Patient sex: M
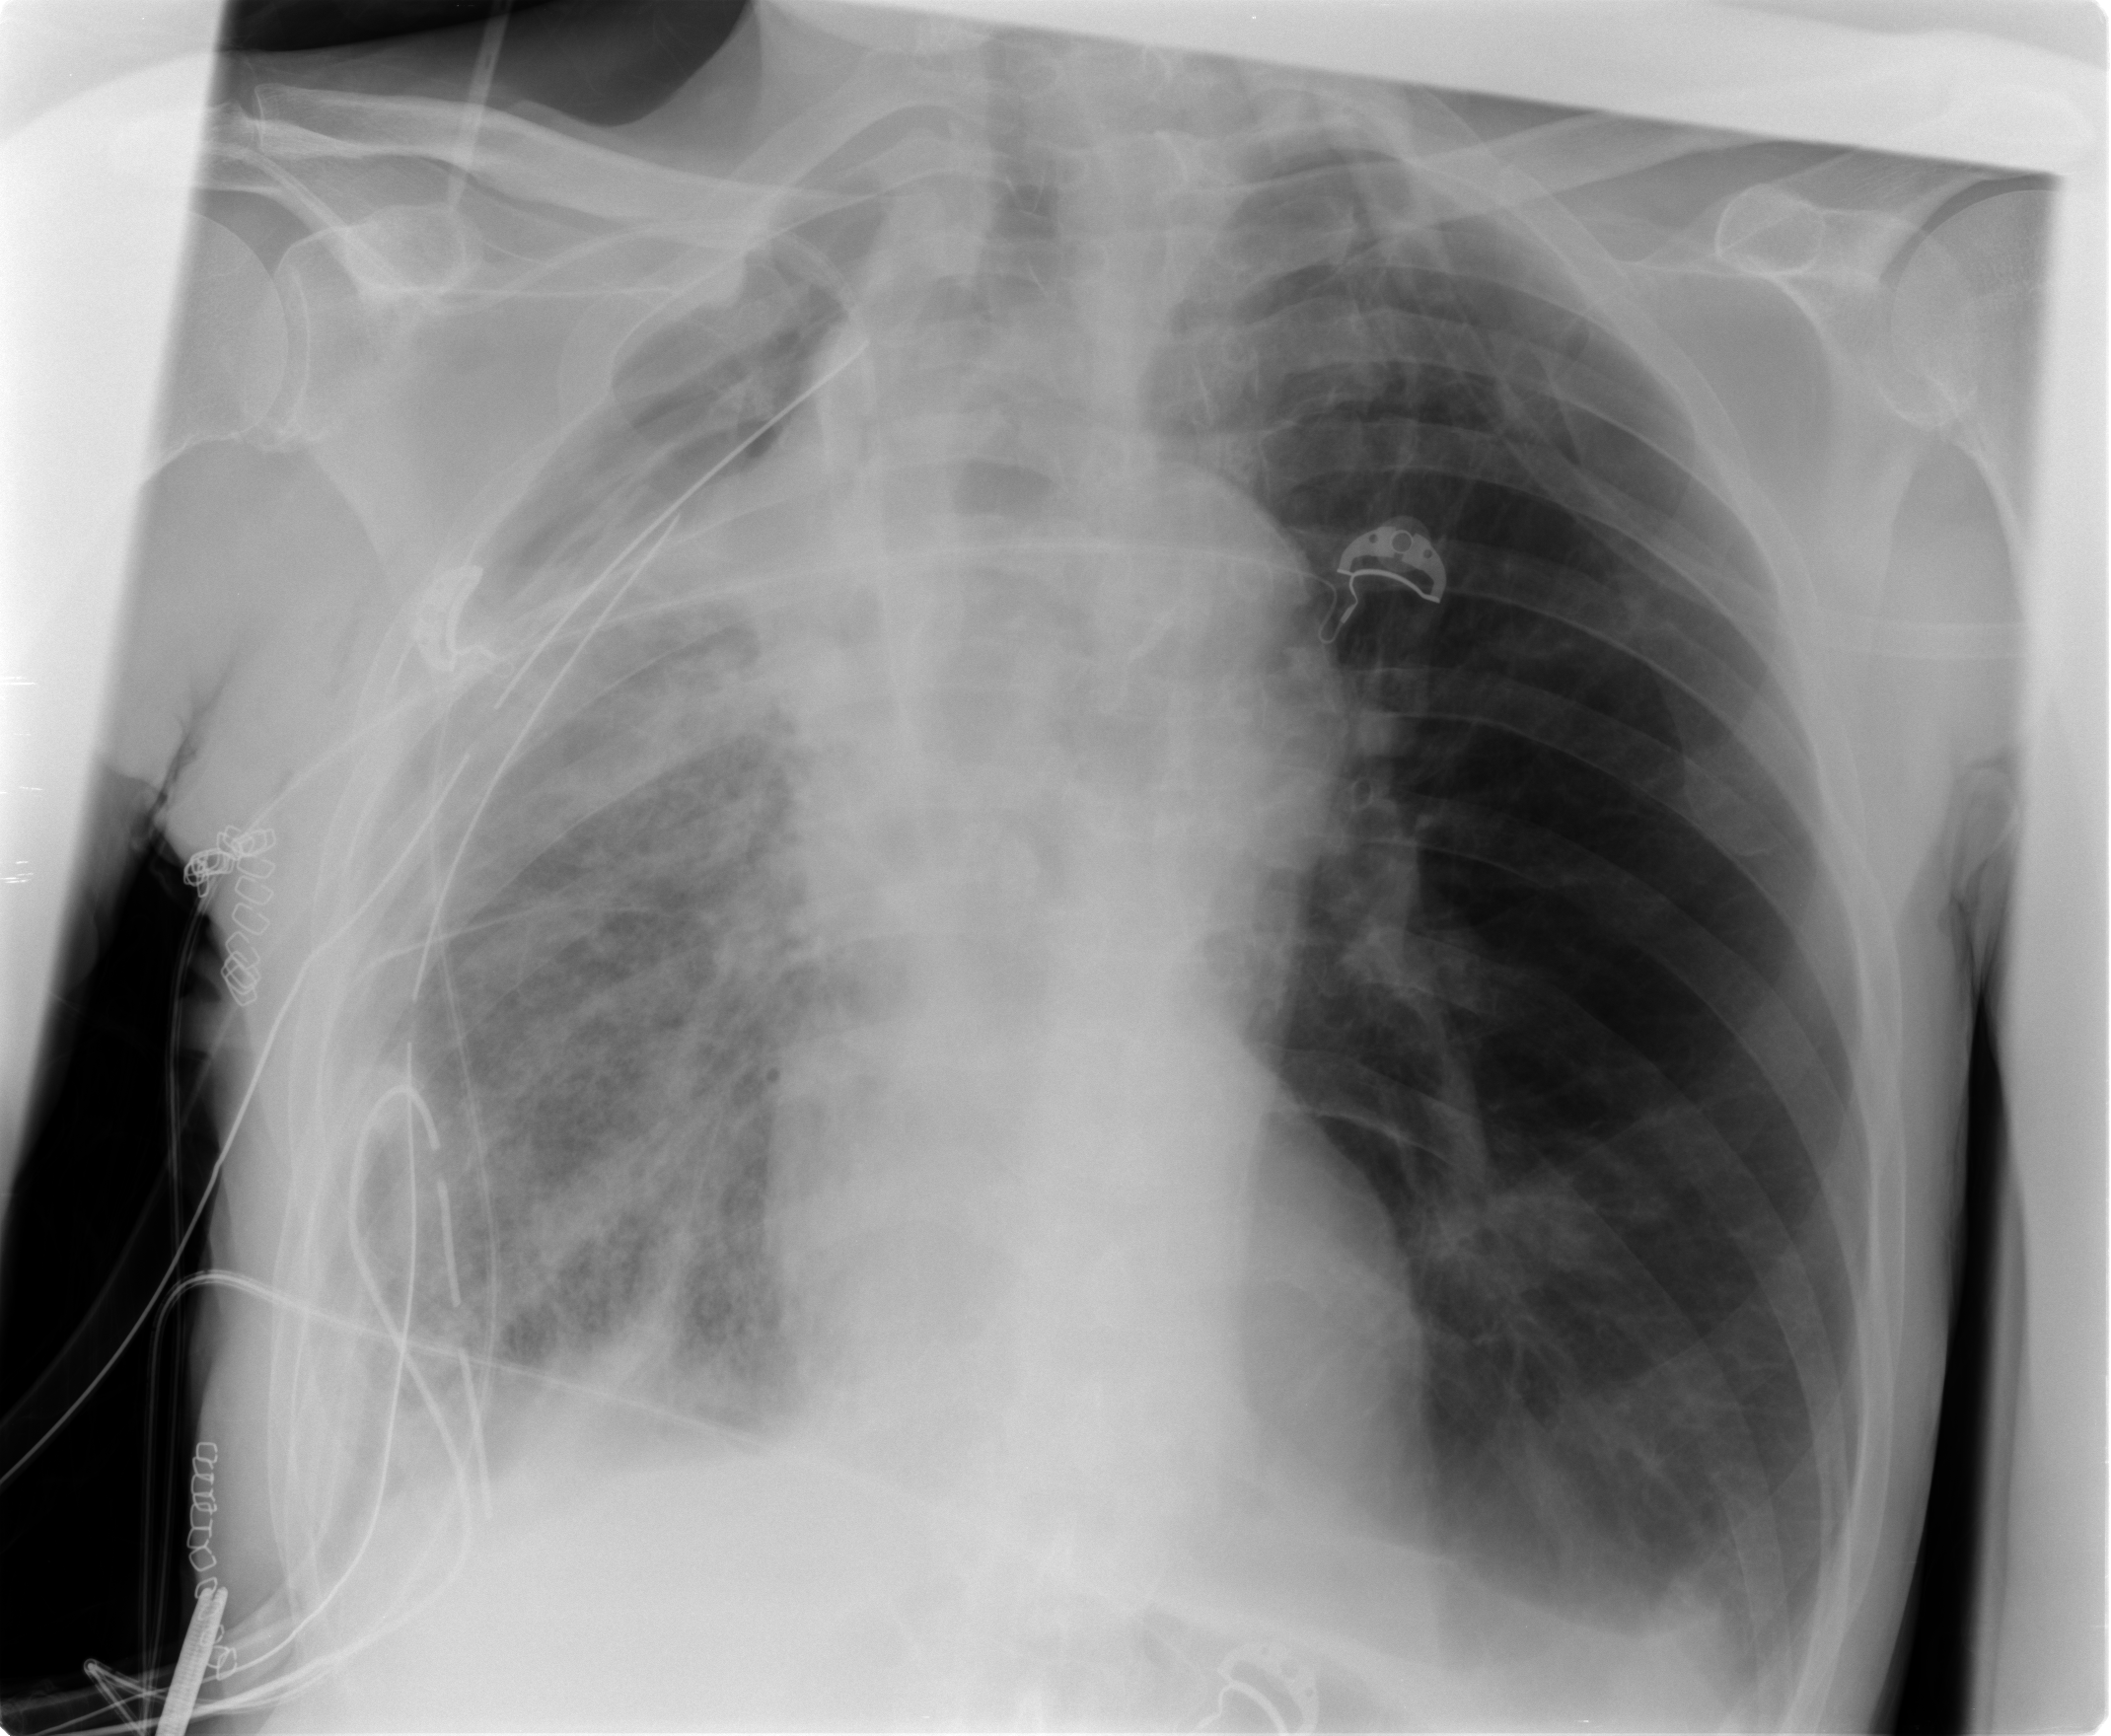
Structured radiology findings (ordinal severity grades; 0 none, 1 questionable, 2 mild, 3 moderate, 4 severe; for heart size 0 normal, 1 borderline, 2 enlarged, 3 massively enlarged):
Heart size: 0
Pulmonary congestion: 1
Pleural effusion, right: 1
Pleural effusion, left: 0
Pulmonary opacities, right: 4
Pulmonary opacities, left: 0
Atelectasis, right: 3
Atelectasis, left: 2